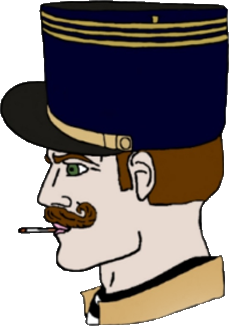
Label: 4_Yes_Chad